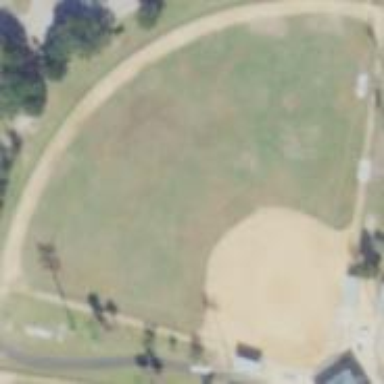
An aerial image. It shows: Baseball pitch for leisure and sports activities.